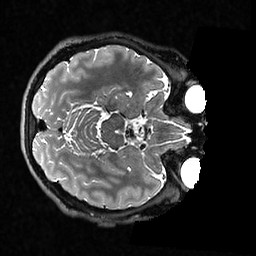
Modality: T2w
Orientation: axial
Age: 31
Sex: female
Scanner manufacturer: ge
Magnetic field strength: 3 T
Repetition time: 3.202 s
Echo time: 0.0669 s